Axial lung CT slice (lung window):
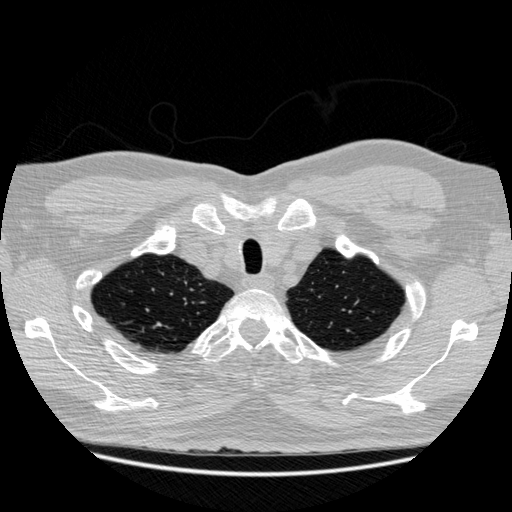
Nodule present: no